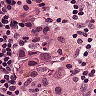
Metastatic tissue present: yes